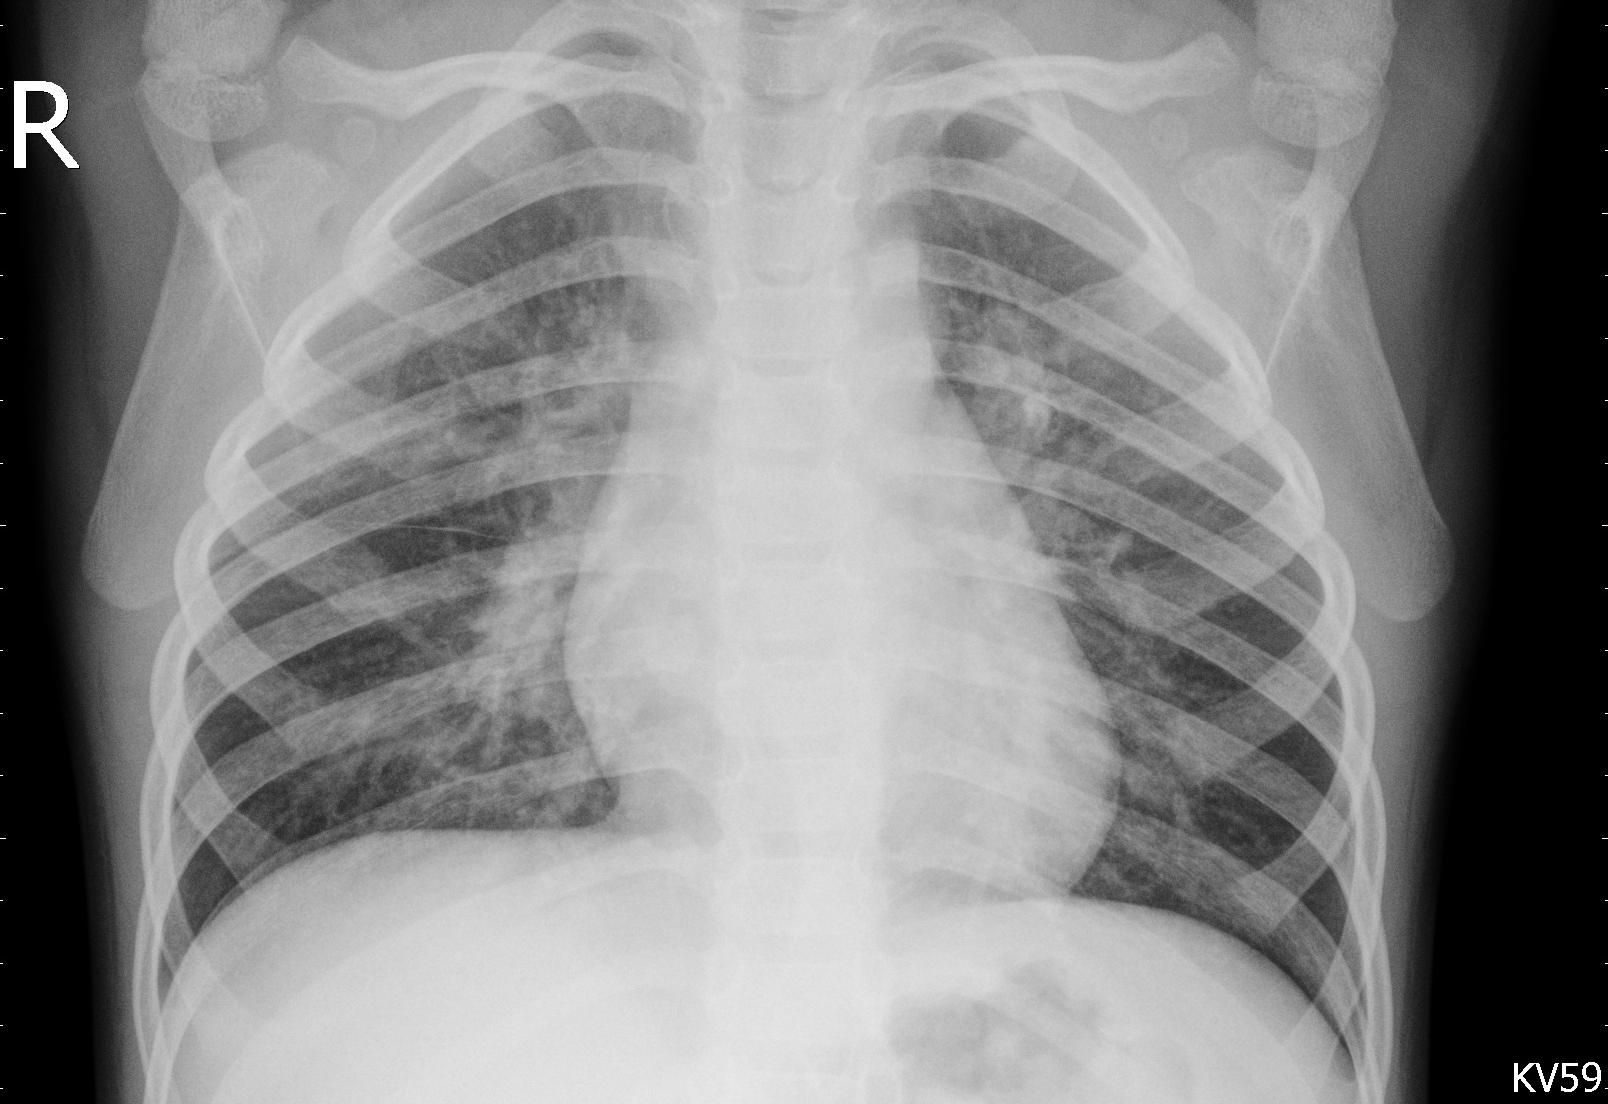
Diagnosis: PNEUMONIA